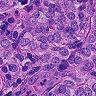
Metastatic tissue present: yes